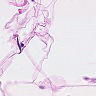
Metastatic tissue present: no